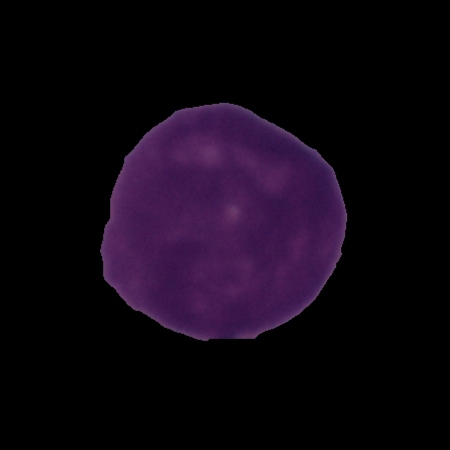
Label: cancer